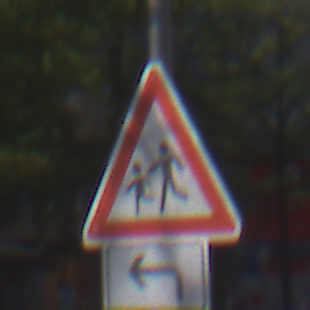
Verkehrszeichen: KinderRechts
Zusatzzeichen unten: RichtungsangabeDurchPfeile2
Umgebung: Outdoor, Urban
Tageszeit: MorningAfternoon
Wetter: Clear
Licht: Natural
Jahreszeit: NotSpecified
Kontrast: HighContrast